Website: macys
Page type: delivery-shipping
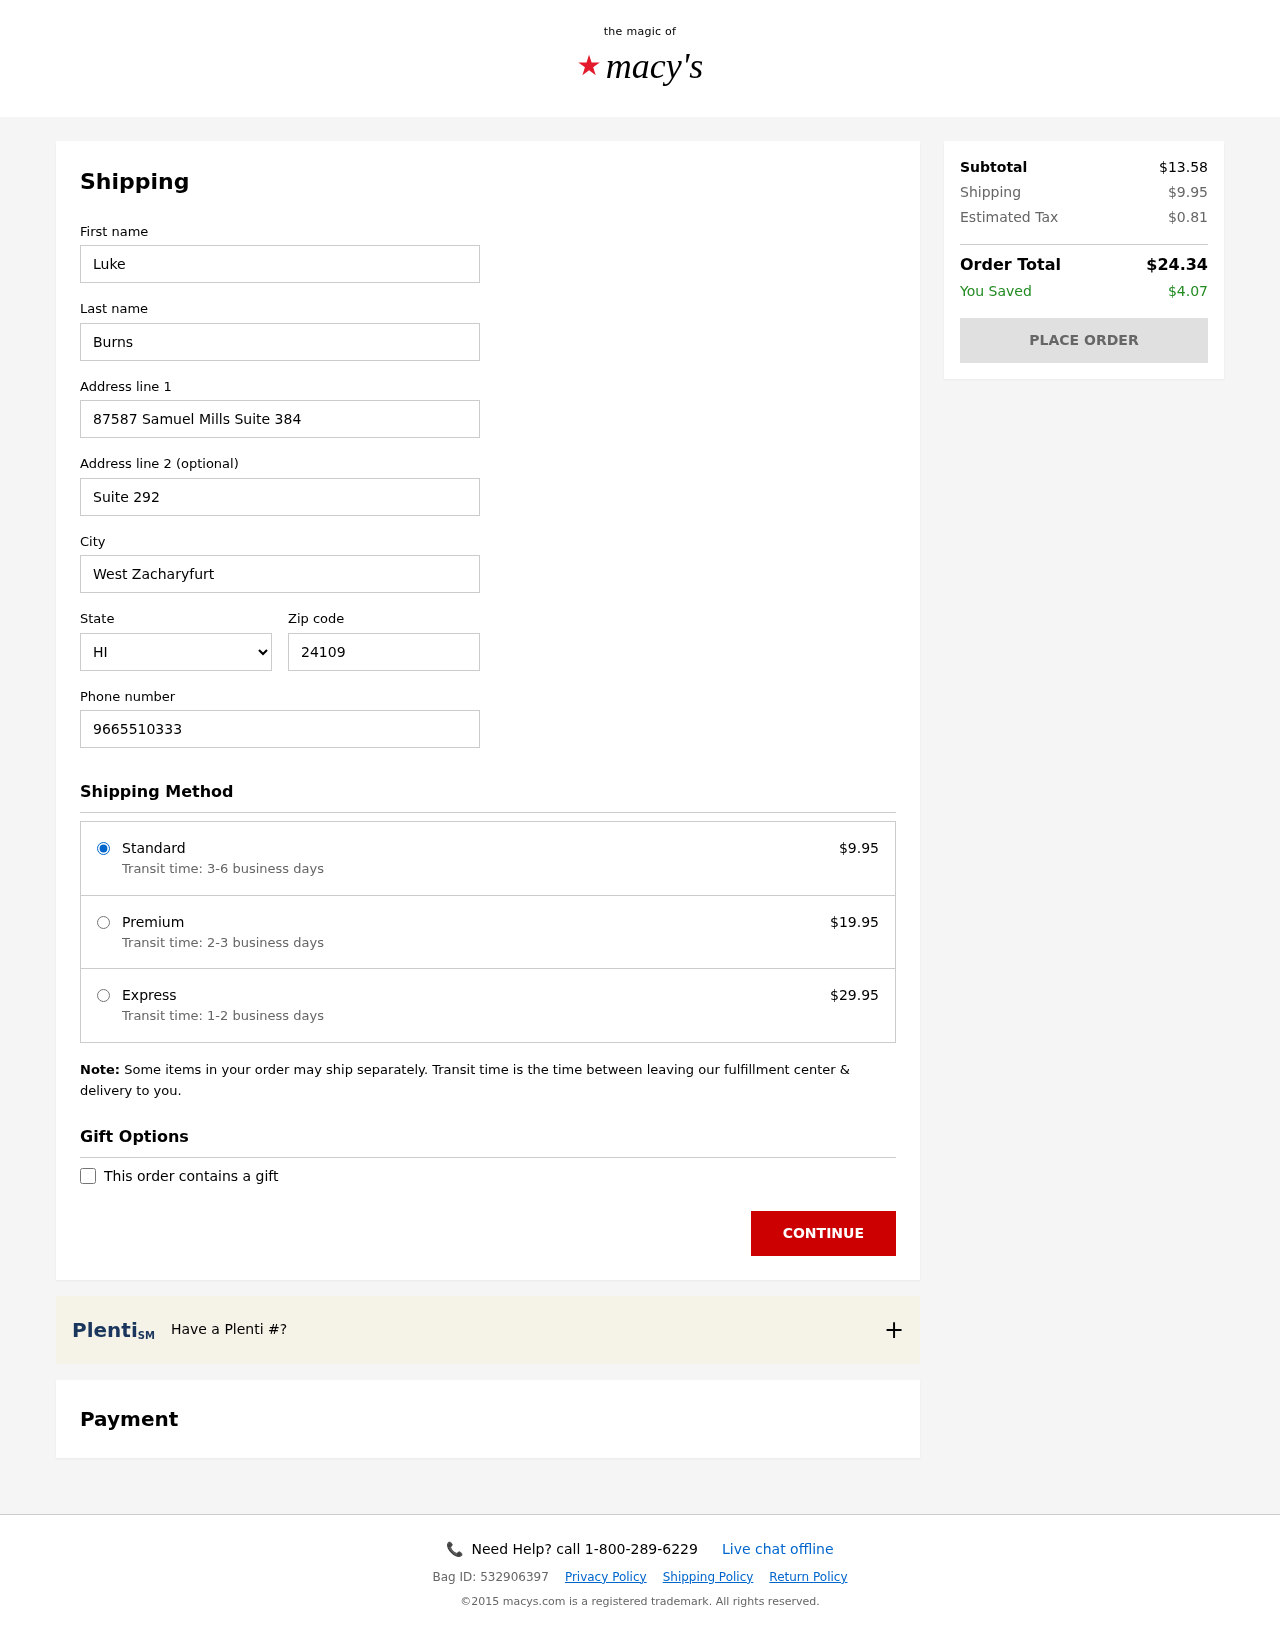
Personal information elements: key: PII_CITY
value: West Zacharyfurt
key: PII_FIRSTNAME
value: Luke
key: PII_LASTNAME
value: Burns
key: PII_PHONE
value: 9665510333
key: PII_POSTCODE
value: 24109
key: PII_STATE_ABBR
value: HI
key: PII_STREET
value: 87587 Samuel Mills Suite 384
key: PII_STREET2
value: Suite 292
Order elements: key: ORDER_SHIPPING_COST
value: $9.95
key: ORDER_SHIPPING_PREMIUM
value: $19.95
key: ORDER_SHIPPING_EXPRESS
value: $29.95
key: ORDER_SUBTOTAL
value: $13.58
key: ORDER_TAX
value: $0.81
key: ORDER_TOTAL
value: $24.34
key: ORDER_SAVINGS
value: $4.07